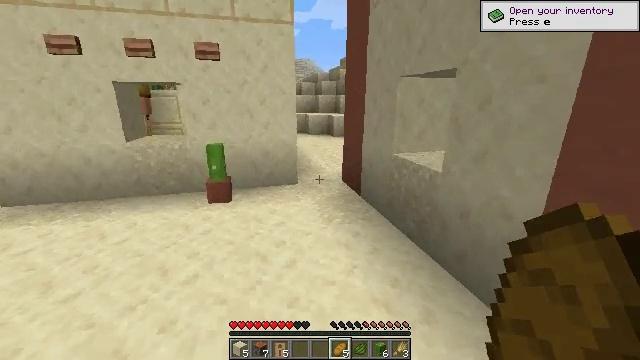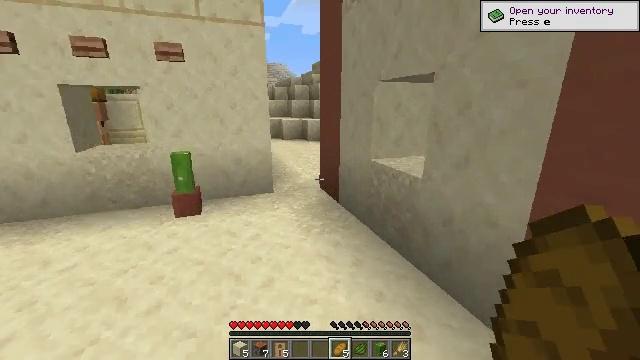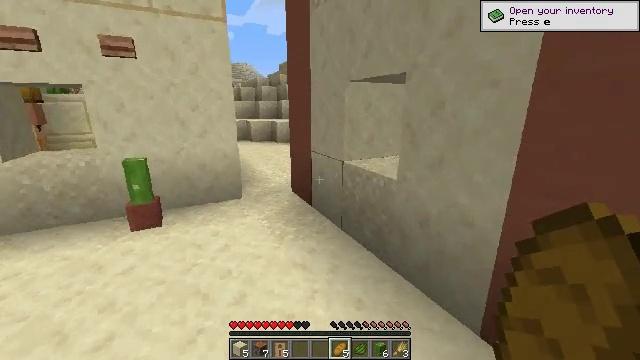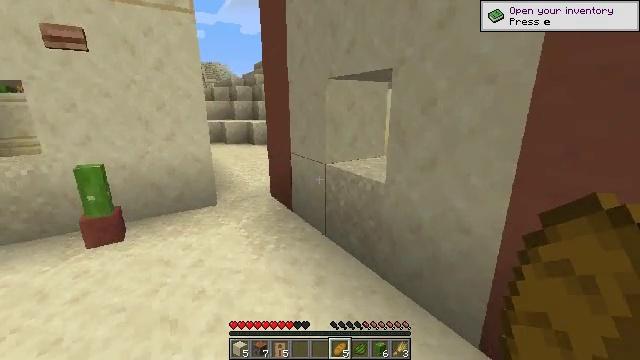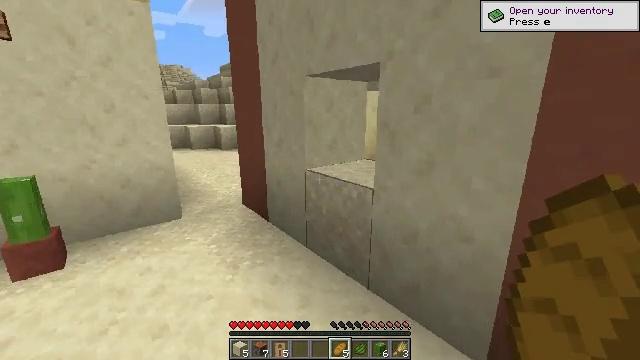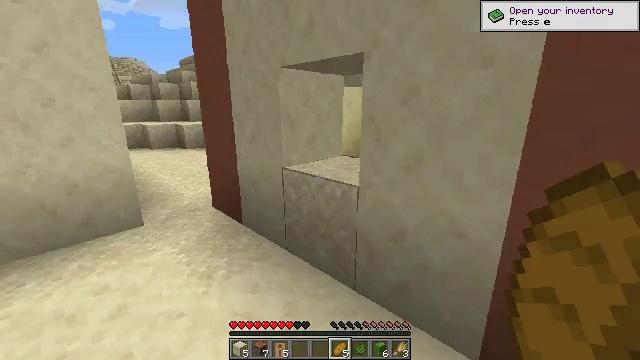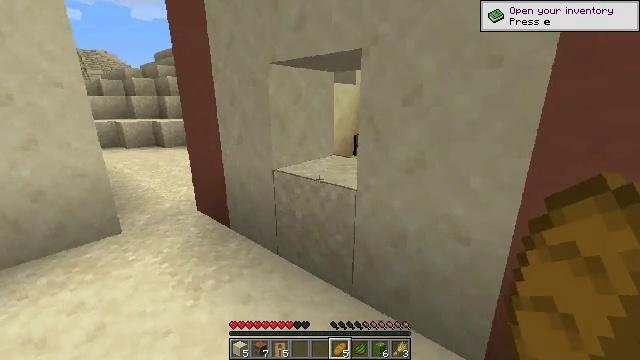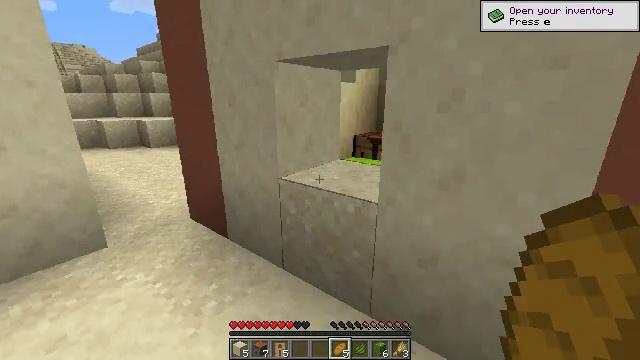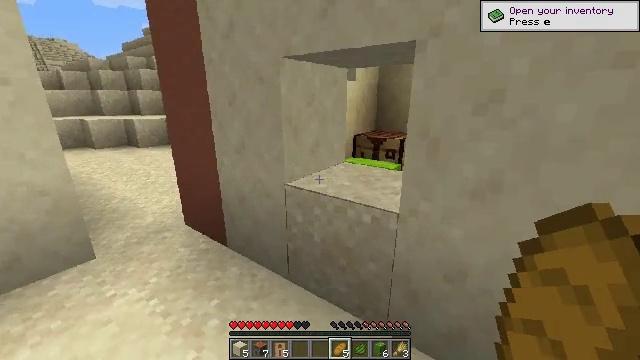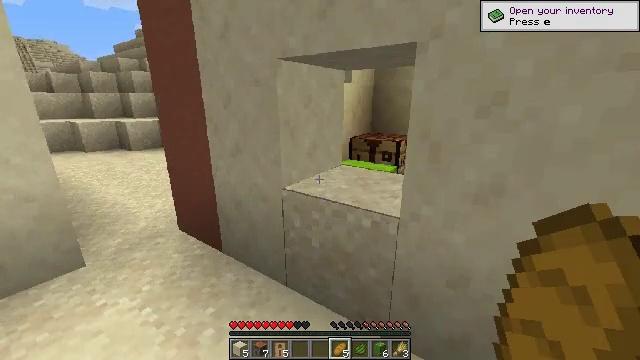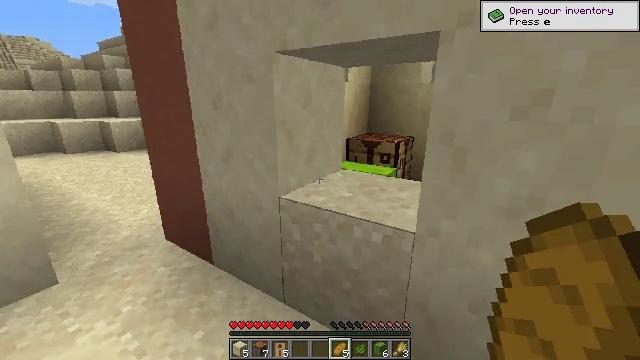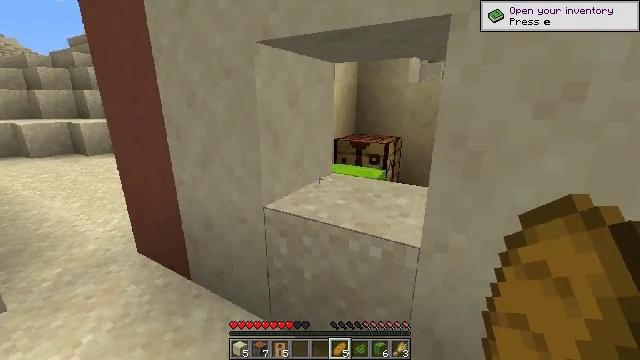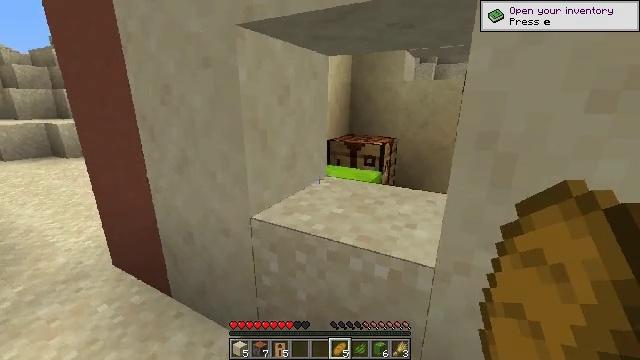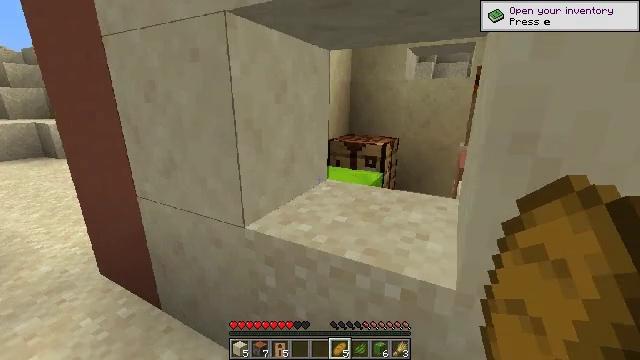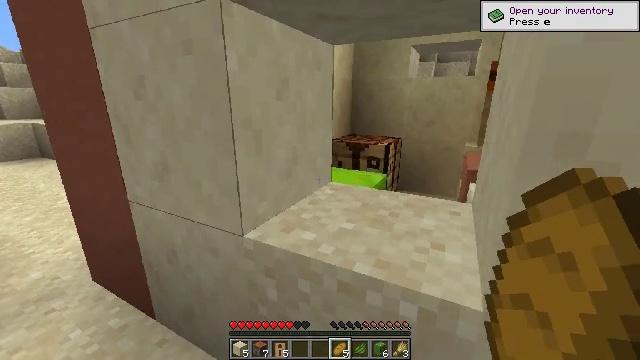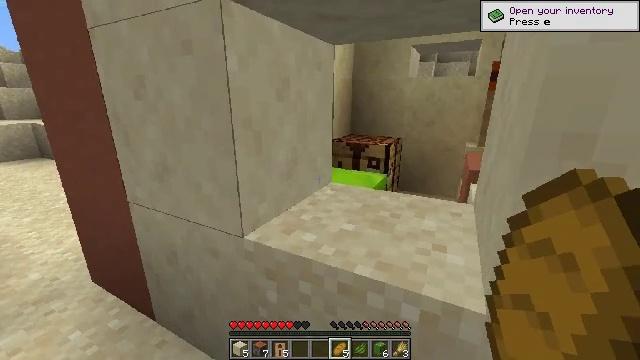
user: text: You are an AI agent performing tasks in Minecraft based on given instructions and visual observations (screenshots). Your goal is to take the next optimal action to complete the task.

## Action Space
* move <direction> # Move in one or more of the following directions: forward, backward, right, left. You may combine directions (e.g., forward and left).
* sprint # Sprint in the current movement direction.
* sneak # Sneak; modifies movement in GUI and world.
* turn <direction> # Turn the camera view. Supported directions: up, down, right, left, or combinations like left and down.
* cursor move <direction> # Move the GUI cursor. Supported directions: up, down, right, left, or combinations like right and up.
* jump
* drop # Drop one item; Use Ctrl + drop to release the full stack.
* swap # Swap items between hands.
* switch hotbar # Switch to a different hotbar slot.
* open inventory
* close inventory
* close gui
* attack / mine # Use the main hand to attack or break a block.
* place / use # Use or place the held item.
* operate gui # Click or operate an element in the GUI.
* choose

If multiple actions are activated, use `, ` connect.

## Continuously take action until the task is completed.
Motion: motion action
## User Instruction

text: Get the lime bed back into inventory.
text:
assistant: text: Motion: move forward, turn right
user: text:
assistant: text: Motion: move forward, turn right
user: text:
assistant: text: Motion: move forward, turn right
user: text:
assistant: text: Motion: move forward and move left, turn right
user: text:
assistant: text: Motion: move forward and move left, turn right
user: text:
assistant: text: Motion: move forward and move left, turn right
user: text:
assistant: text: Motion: move forward and move left, turn right
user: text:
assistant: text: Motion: move forward and move left, turn right
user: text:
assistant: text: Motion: move forward, turn right
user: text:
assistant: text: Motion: move forward, turn right
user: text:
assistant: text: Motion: move forward, turn right
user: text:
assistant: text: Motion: move forward, turn right
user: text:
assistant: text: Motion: no_op
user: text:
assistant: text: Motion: no_op
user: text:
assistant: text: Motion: no_op
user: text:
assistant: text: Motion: no_op
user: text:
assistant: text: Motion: no_op
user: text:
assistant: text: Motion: no_op
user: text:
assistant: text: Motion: no_op
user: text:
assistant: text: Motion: no_op
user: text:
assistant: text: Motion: no_op
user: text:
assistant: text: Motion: no_op
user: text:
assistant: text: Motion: move forward and move left, turn right
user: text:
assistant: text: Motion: move forward and move left, turn right
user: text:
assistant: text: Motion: move forward and move left, turn right
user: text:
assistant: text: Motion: move forward and move left, turn right and down
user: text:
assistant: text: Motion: move forward, turn right
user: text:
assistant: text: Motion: turn right
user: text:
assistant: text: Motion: turn right
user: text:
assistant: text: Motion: turn right